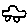
Label: car